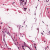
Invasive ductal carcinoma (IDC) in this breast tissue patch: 0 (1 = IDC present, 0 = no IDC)